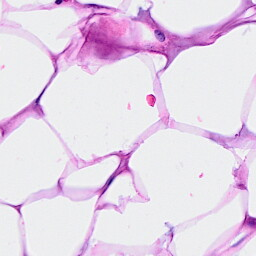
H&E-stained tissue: Breast